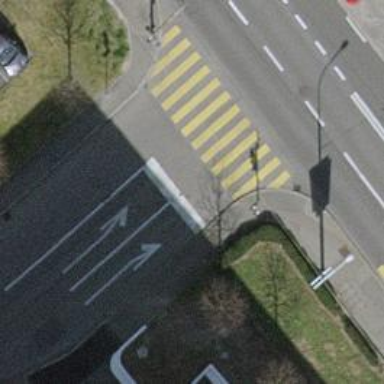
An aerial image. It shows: Kerb serving as barrier.